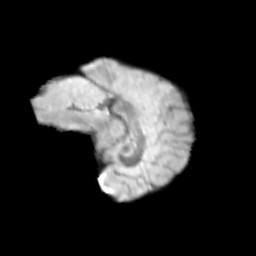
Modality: T2w
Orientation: sagittal
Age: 12
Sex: female
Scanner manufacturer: siemens
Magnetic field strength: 3 T
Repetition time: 3.8 s
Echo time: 0.07 s